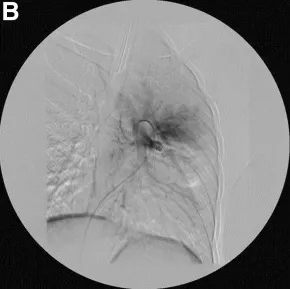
B. Status post-embolization of the left pulmonary artery segmental branch with arteriovenous malformation occlusion.
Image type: radiology (x_ray)